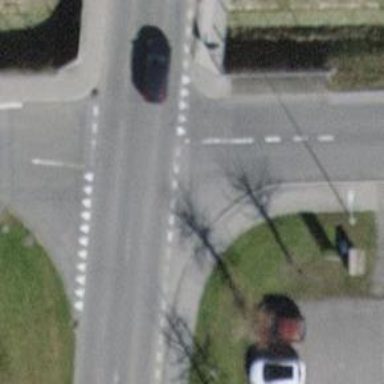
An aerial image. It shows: Residential road with asphalt surface. There is sidewalk on the left side.